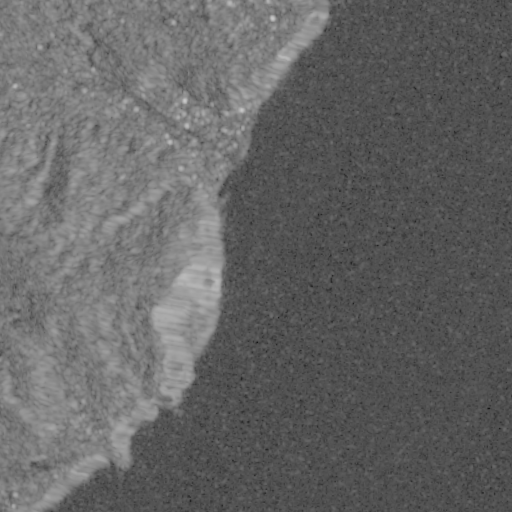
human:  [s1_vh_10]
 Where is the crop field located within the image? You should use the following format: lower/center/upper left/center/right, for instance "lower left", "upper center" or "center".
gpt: The crop field is located in the upper left of the image.
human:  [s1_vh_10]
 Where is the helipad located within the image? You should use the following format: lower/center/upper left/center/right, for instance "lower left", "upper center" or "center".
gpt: The helipad is located in the upper center of the image.
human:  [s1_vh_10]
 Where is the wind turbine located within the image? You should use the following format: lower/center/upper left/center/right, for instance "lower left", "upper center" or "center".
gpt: The wind turbine is located in the center left of the image.
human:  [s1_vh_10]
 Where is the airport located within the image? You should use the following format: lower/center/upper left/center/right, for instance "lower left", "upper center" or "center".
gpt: There is no airport in the image.

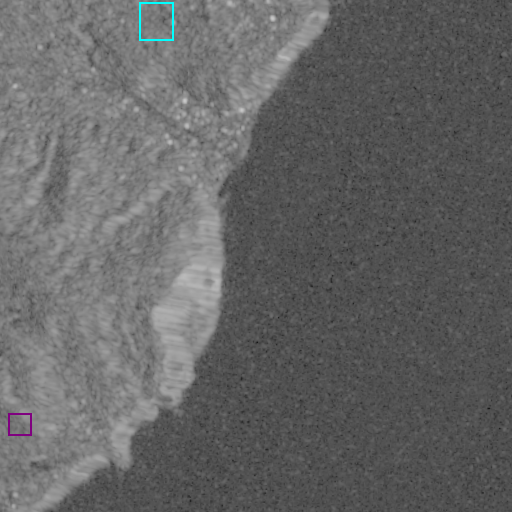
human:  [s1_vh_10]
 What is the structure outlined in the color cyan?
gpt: The structure outlined in cyan is a crop field.
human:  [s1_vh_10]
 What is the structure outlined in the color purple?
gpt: The structure outlined in purple is a park.
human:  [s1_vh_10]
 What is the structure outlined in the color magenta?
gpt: There is no magenta outline.